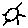
Label: sun